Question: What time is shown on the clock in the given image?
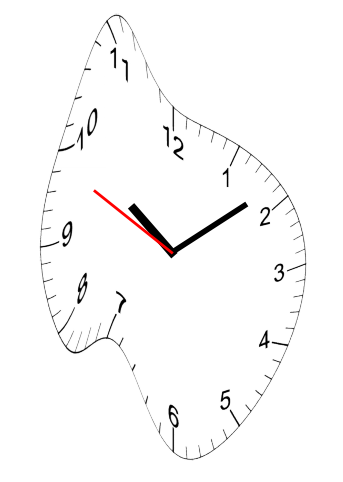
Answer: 10:08:49